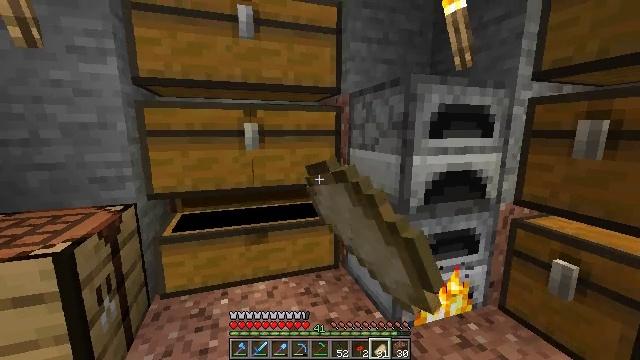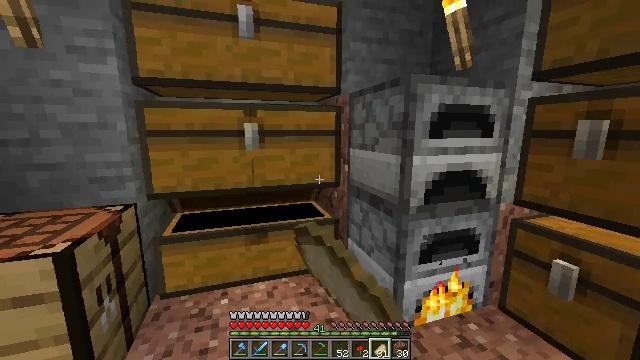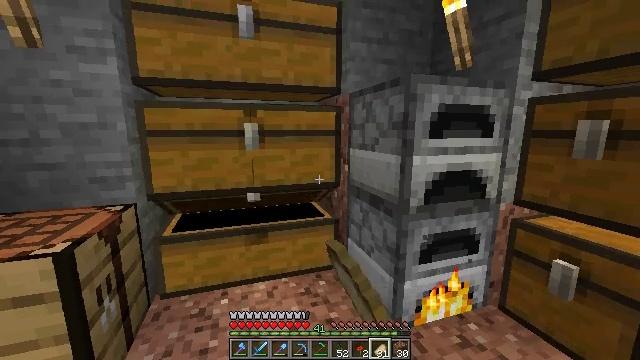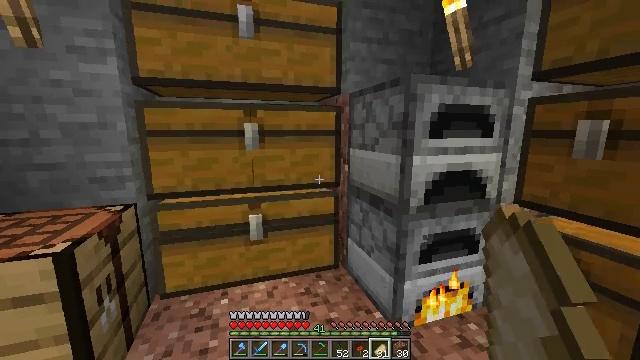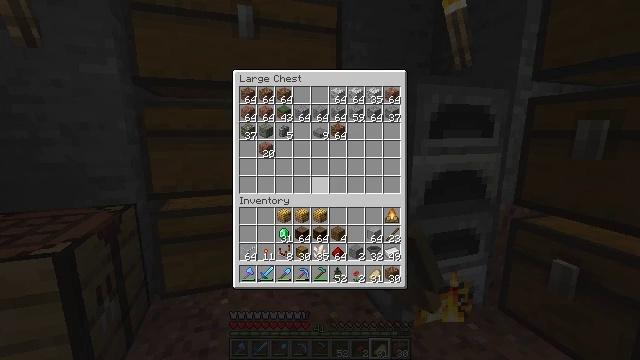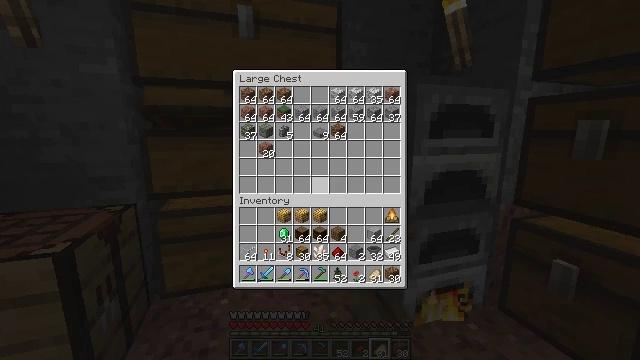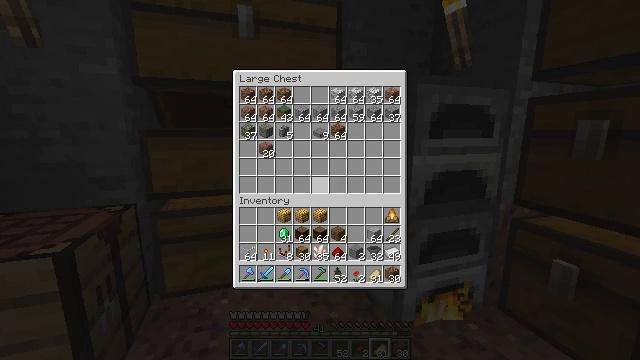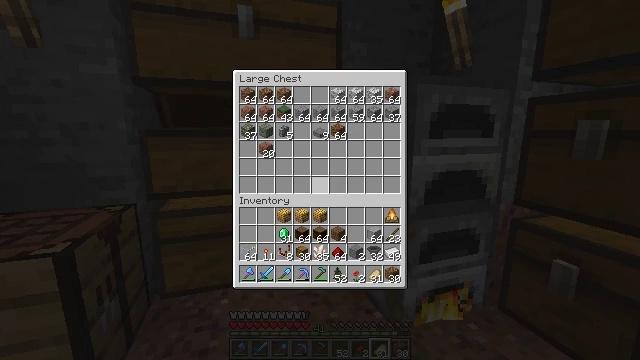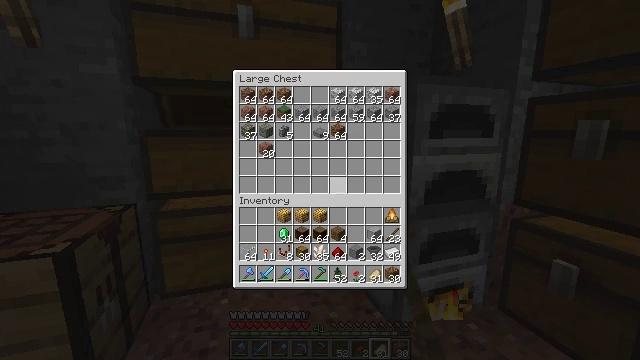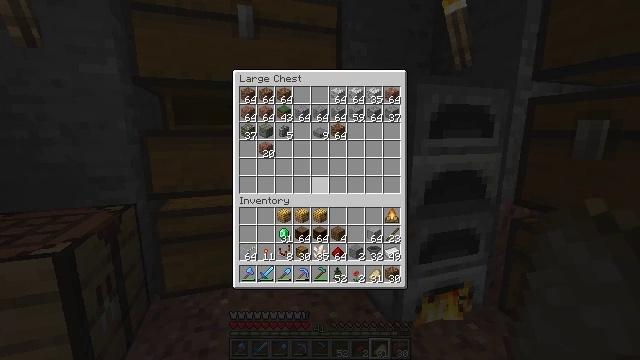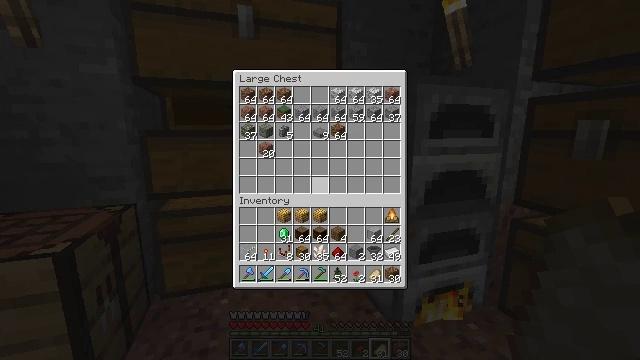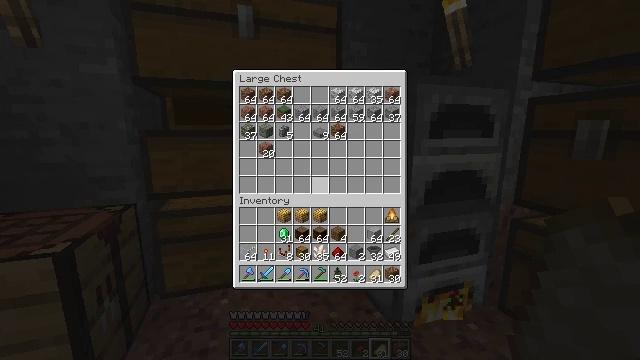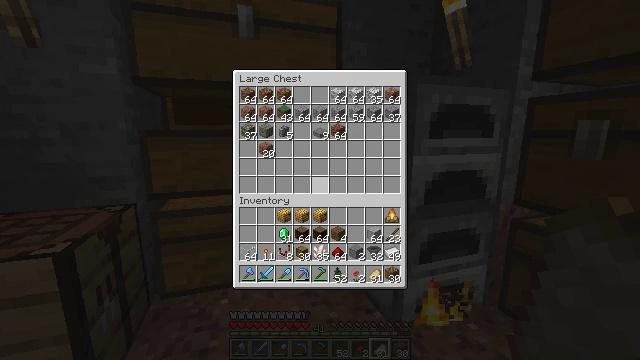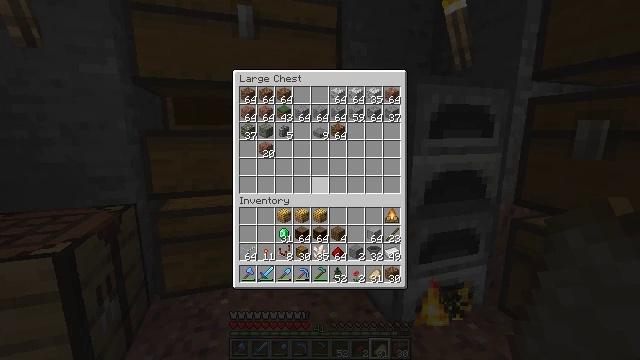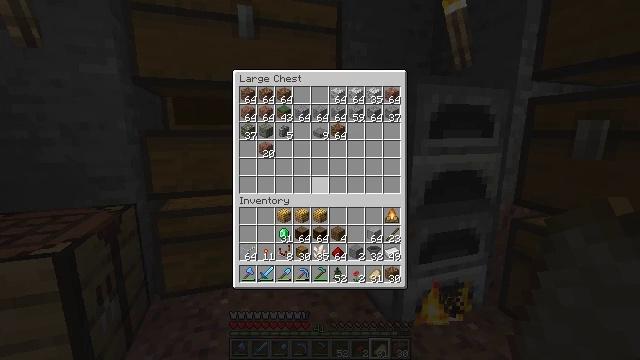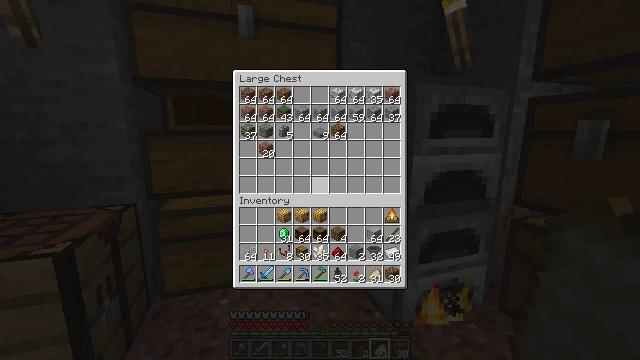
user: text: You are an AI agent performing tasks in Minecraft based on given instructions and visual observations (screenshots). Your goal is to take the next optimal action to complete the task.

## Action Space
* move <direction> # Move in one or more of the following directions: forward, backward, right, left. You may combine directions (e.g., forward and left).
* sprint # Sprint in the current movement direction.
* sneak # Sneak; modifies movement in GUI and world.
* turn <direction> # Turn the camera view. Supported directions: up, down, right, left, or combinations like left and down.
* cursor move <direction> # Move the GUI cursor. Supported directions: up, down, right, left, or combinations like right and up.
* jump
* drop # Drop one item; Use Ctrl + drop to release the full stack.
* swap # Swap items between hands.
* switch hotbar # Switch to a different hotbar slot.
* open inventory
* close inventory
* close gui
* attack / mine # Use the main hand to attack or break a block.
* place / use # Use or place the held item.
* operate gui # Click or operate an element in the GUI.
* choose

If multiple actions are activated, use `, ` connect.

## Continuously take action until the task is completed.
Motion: motion action
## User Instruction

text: Use the crafting table to craft a smooth stone slab.
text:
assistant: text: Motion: use / place
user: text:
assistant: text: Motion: use / place
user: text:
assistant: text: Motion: use / place
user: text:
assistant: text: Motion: open gui
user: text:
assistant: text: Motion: no_op
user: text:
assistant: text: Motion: no_op
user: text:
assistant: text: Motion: no_op
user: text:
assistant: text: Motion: cursor move right
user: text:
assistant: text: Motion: no_op
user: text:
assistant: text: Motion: no_op
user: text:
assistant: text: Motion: no_op
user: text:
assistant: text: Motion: no_op
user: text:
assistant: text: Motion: no_op
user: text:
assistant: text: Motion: no_op
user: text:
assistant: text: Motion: no_op
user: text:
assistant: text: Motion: no_op
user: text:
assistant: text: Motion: no_op
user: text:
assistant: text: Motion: no_op
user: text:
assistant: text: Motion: no_op
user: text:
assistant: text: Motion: no_op
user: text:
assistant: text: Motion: no_op
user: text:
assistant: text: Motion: no_op
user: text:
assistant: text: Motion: no_op
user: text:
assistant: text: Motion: no_op
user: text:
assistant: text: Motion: no_op
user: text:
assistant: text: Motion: no_op
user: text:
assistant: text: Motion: no_op
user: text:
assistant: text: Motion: no_op
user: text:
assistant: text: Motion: no_op
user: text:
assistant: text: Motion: no_op